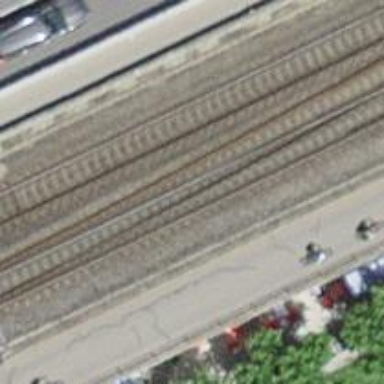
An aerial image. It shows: Single-track electrified railway with contact line.